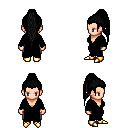
a pixel art fantasy rpg character, female body template, human, light skin, black robe, teal pants, black extra-long topknot hairstyle, gold boots, four views (front, back, left, right), 2x2 character sprite sheet, small pixel art, hard edges, no anti-aliasing